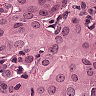
Metastatic tissue present: yes